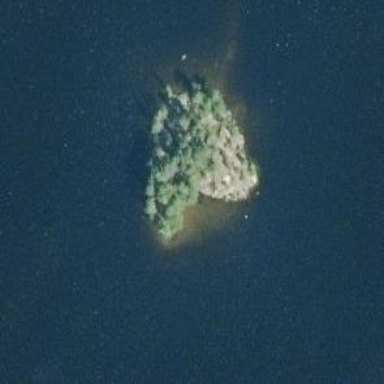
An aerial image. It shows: Islet.